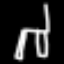
Label: chair